Interaction volume radius: 10 \u00c5
Interaction volume height: 30 \u00c5
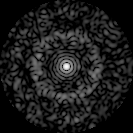
Disorder parameter: 0.8598